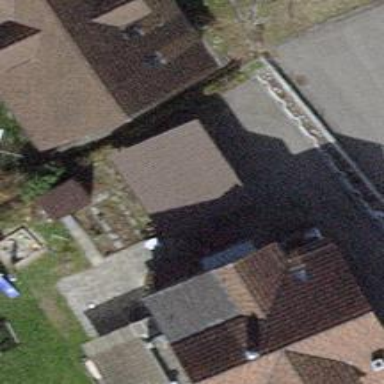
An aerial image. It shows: View of roof of building.